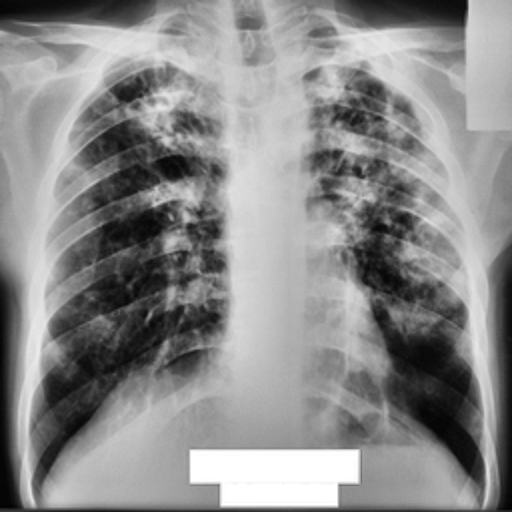
Finding: TUBERCULOSIS